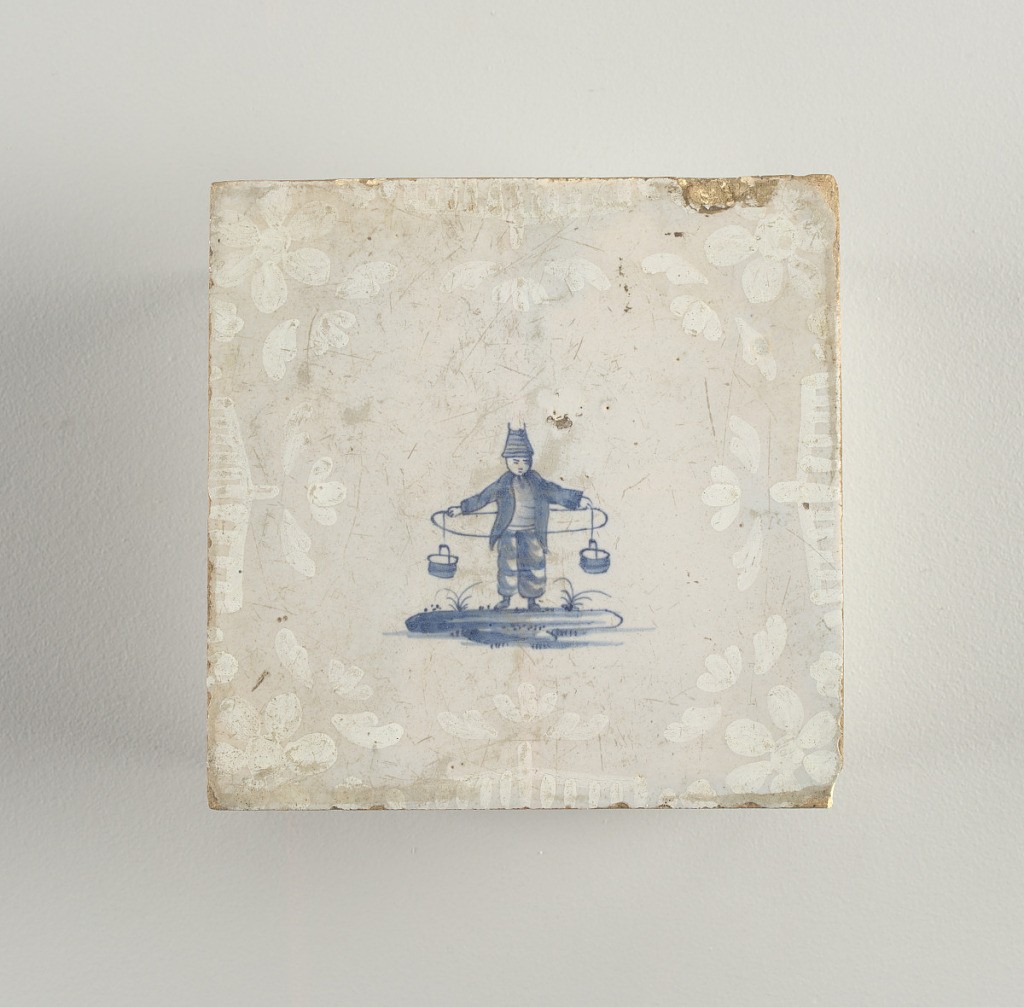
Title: Tile
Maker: Joseph Fowler Factory
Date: ca. 1760
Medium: Tin-enamelled earthenware, overglaze slip.
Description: Square tile. Grayish white ground, centered with slate blue figure of a boy in the Chinese manner. Figure faces the observer and carries two buckets which depend from the ends of a board behind his back. Margins filled with crude floral ornament in overglaze white. Examples of "bianco sopra bianco" technique.